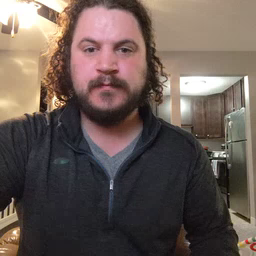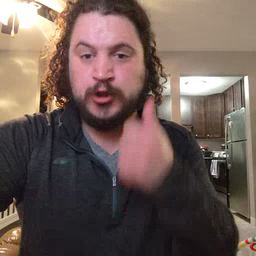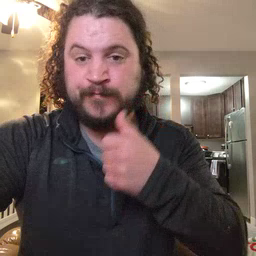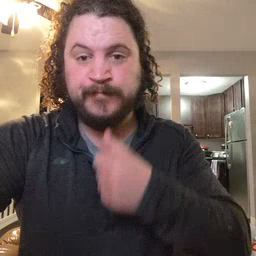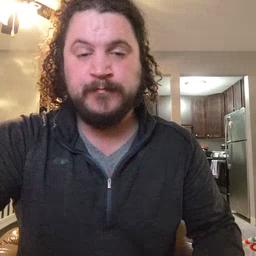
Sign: girl